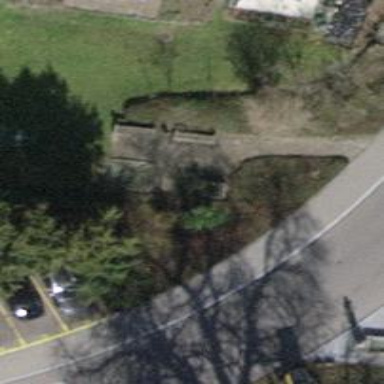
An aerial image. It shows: Brown bench.